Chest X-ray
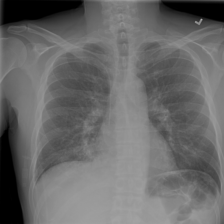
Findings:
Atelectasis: negative
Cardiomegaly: negative
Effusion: negative
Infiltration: negative
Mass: negative
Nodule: negative
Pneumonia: negative
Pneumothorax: negative
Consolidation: negative
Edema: negative
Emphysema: negative
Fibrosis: negative
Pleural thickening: negative
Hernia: negative